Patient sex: F
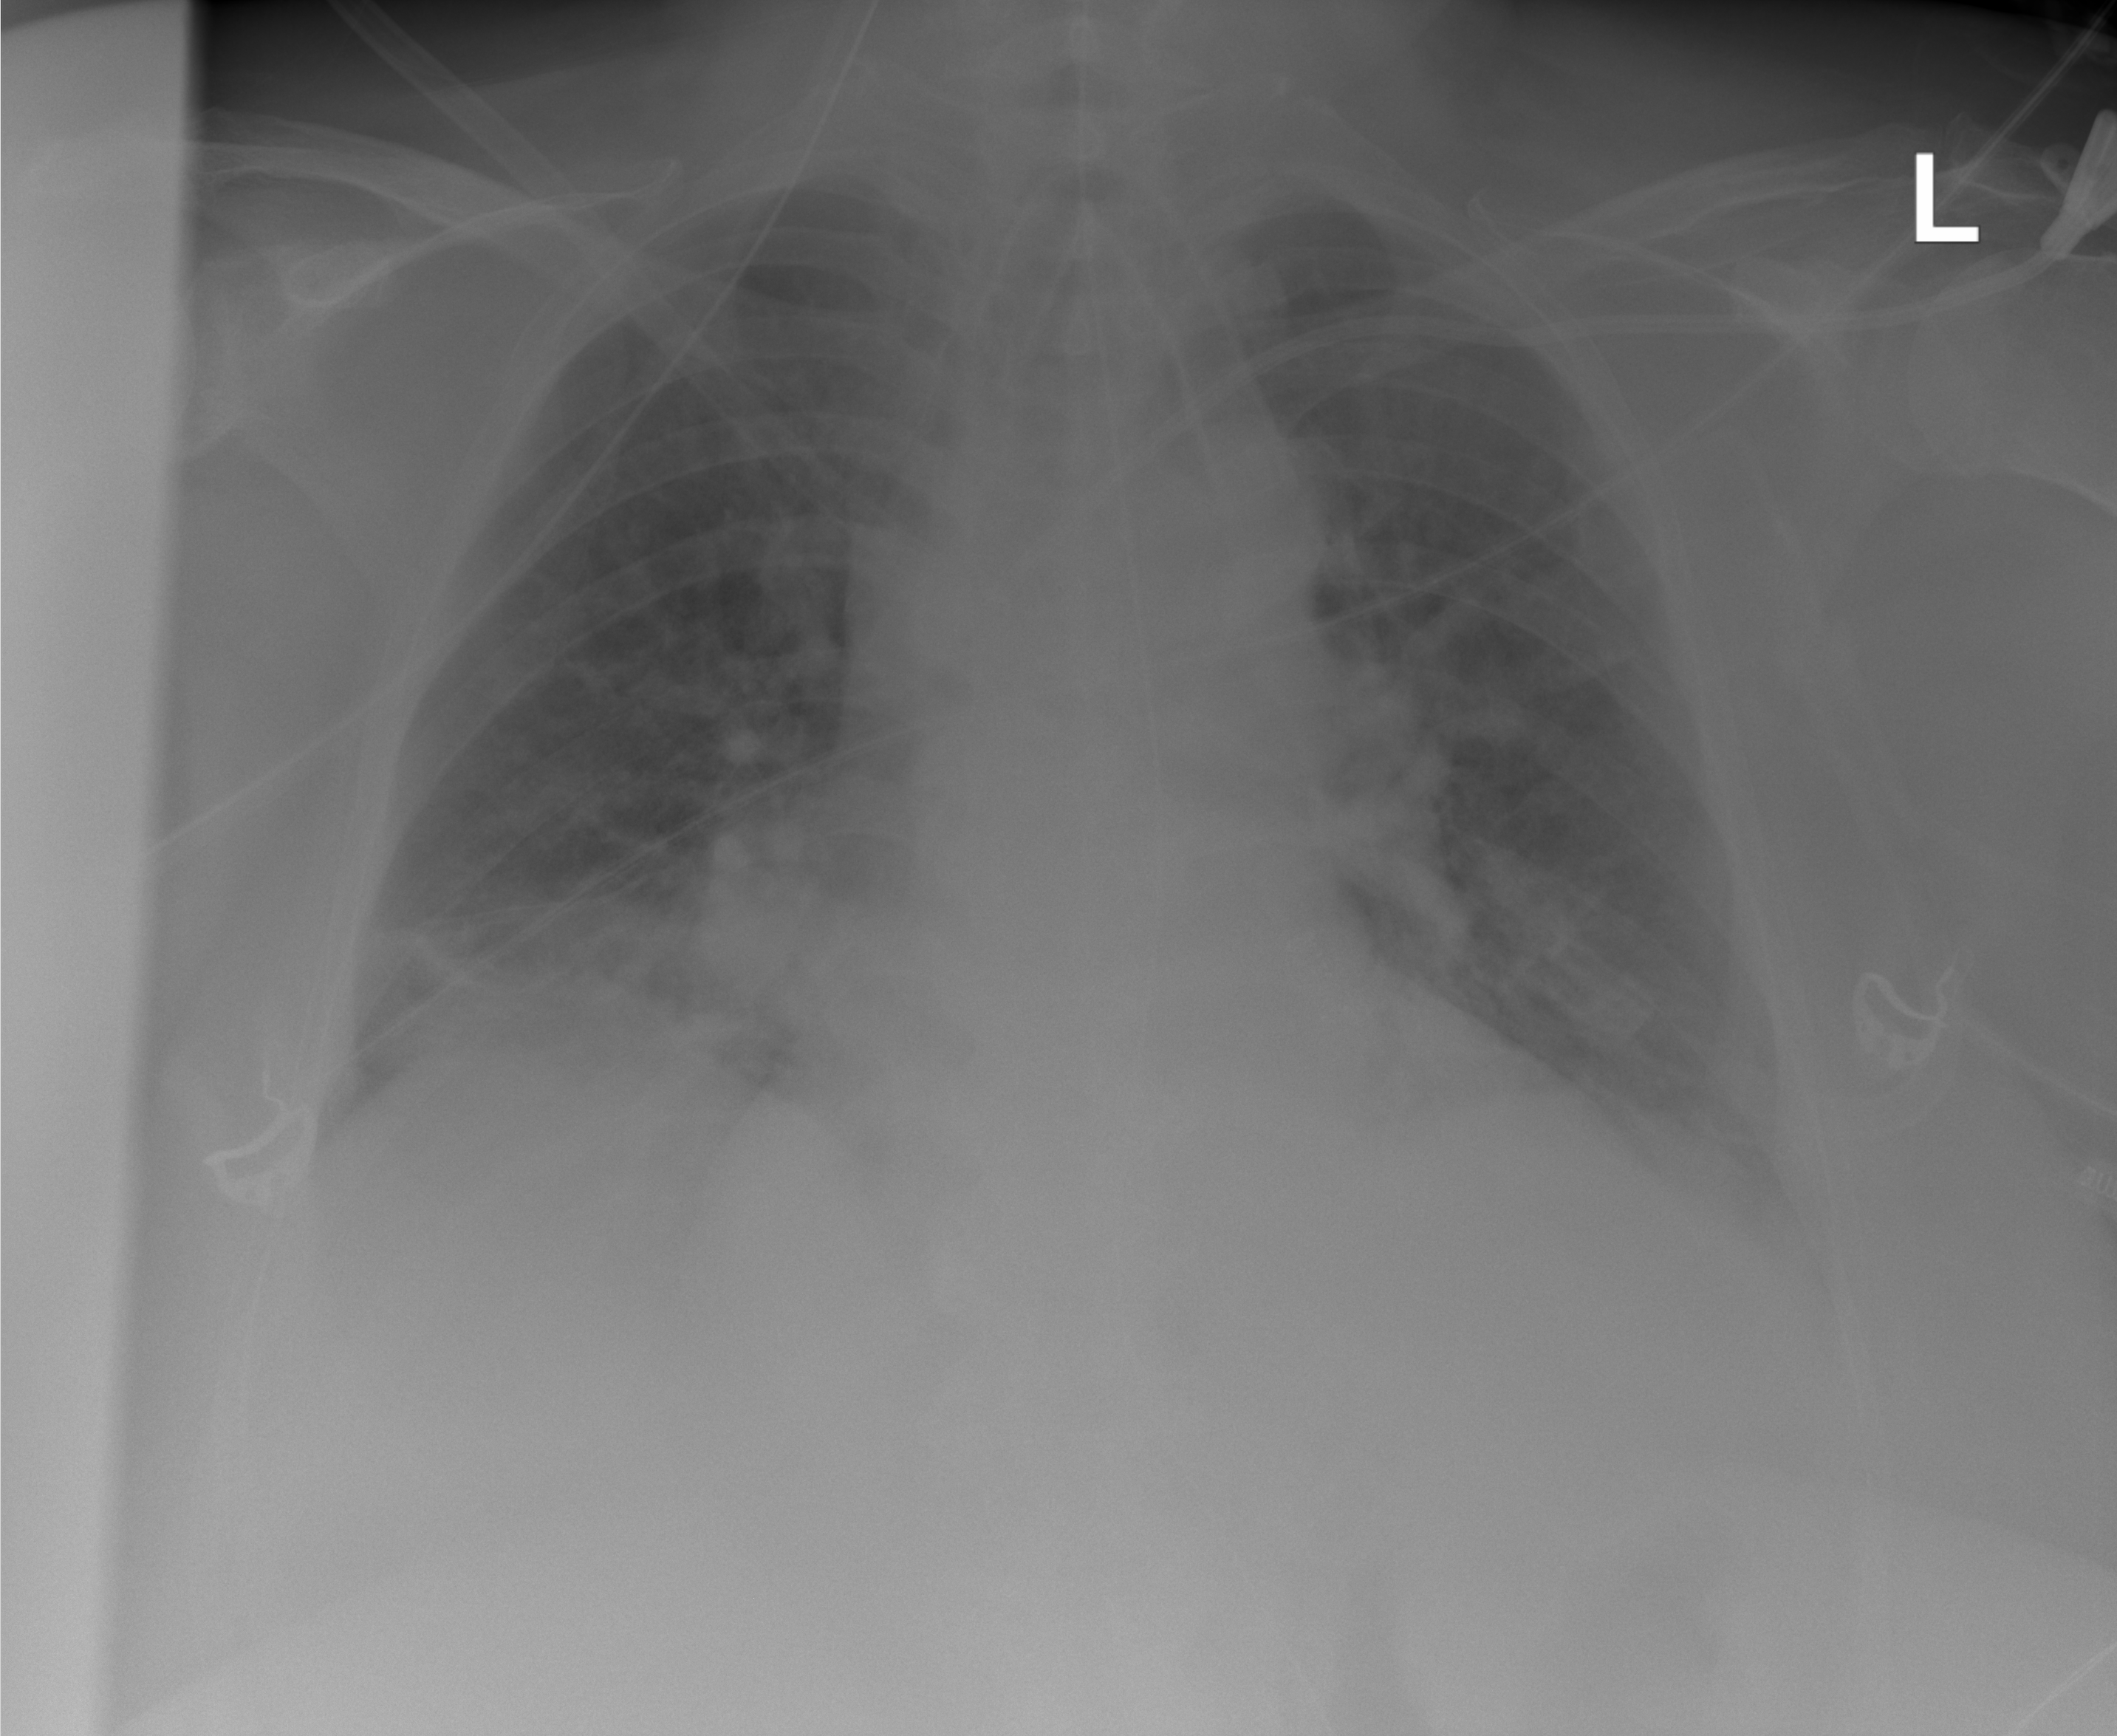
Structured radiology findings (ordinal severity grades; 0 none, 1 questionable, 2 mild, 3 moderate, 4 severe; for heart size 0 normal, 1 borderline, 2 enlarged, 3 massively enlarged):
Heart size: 2
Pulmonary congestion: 2
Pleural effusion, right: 1
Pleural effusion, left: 1
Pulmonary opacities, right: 0
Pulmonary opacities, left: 0
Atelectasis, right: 2
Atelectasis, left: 0